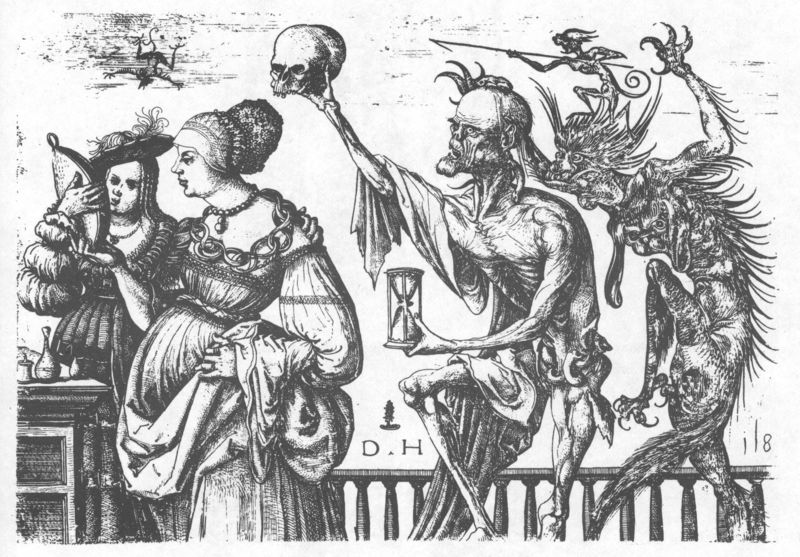
Titel: Liebespaar, Zeit und Teufel
Künstler: Daniel Hopfer
Schlagwörter: mann, weiß, frauen, frau, hut, kleid, schmuck, schwarz, tisch, zeichnung, tuch, zaun, leiche, schädel, tod, instrument, signatur, spiegel, renaissance, krug, vase, kette, geländer, halskette, knochen, tusche, schönheit, radierung, buchstaben, kugel, dämon, bedrohung, skelett, totenkopf, teufel, wesen, fabelwesen, speer, zeit, harfe, drachen, monster, sanduhr, d.h, zaun#